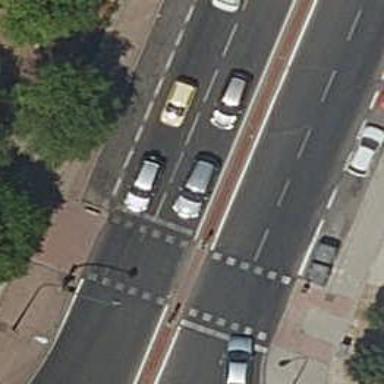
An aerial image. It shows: Road with traffic signals at crossing.